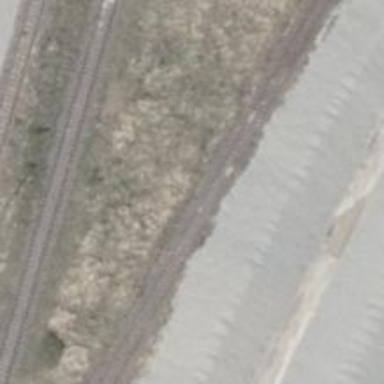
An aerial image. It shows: Disused railway yard.